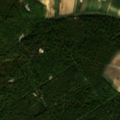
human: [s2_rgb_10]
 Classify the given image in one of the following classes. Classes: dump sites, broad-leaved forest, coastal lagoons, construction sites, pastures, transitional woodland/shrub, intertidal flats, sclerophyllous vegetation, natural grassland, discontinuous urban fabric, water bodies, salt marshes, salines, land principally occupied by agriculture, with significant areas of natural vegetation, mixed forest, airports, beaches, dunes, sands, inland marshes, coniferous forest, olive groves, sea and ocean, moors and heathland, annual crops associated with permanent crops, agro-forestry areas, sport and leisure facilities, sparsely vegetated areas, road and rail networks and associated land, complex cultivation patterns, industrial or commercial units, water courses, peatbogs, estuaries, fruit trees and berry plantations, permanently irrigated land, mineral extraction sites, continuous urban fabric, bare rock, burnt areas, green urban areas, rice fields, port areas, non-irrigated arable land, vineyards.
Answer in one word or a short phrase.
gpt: non-irrigated arable land, complex cultivation patterns, broad-leaved forest